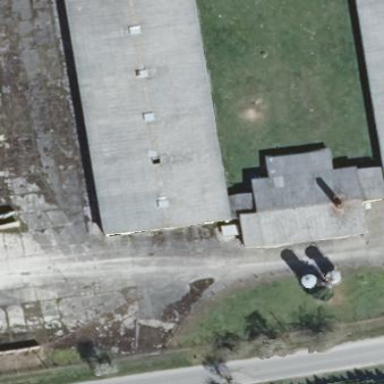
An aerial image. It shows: Flat roof building with grey roof.